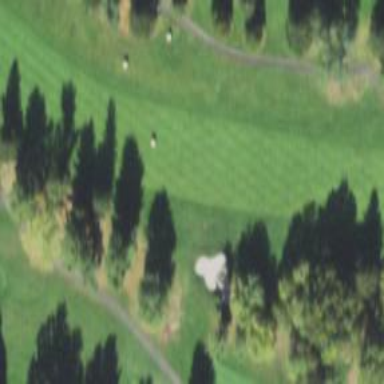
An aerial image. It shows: Golf fairway surrounded by grass.